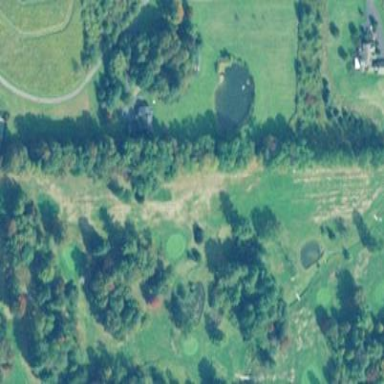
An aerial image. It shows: Golf course.